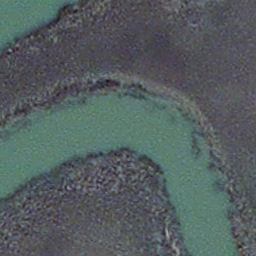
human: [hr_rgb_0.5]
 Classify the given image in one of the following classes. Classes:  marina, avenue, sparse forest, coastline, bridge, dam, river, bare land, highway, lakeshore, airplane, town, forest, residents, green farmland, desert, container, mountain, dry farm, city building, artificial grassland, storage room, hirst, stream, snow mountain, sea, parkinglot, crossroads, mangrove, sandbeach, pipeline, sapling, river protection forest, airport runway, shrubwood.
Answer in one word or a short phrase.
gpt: stream